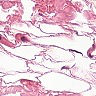
Metastatic tissue present: no